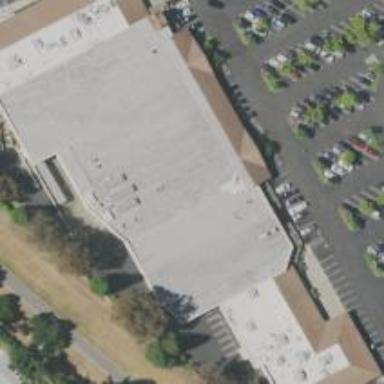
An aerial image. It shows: Supermarket building.